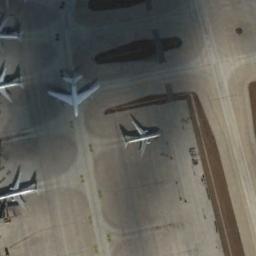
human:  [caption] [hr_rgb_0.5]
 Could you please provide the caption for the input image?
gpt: Some planes parked on the airport and another passing plane between them .

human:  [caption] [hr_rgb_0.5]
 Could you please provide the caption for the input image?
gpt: Four airplanes of different sizes  were on the airport .

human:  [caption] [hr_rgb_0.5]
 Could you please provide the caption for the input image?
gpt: Five airplanes are parked on the runway .

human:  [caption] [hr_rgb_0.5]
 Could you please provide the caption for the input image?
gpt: Five aircraft were parked on the ground .

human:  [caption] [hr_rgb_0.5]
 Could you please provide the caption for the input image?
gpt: Five planes are on the marked ground .